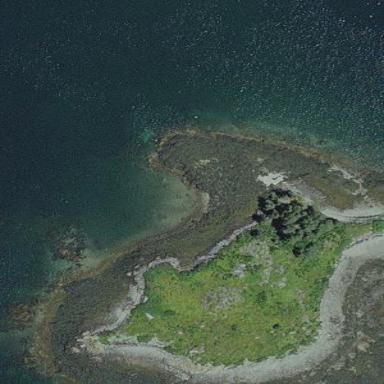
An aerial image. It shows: Picturesque coastline scene.